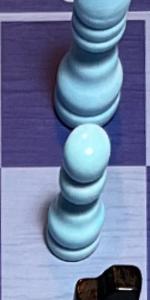
Label: Pawn_White